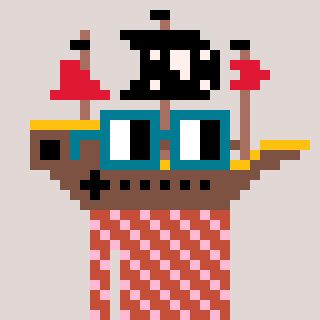
a pixel art character with square dark green glasses, a pirateship-shaped head and a rust-colored body on a warm background